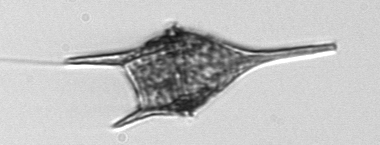
Label: Tripos_lineatus